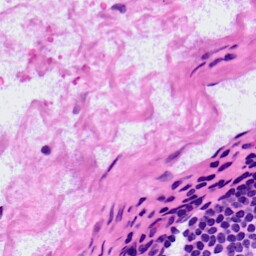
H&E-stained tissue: LymphNode